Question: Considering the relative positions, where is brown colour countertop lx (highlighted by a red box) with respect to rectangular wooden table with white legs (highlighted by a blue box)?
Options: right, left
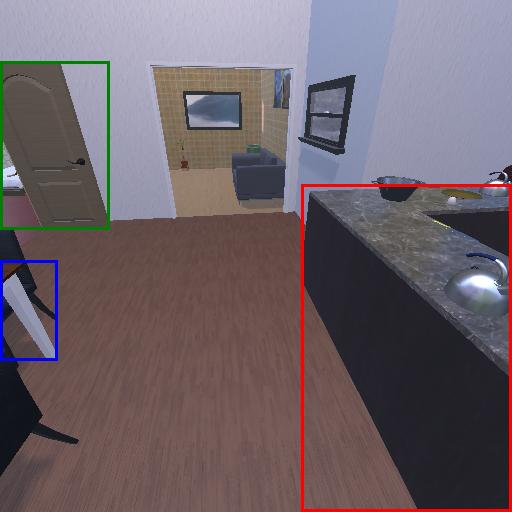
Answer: right